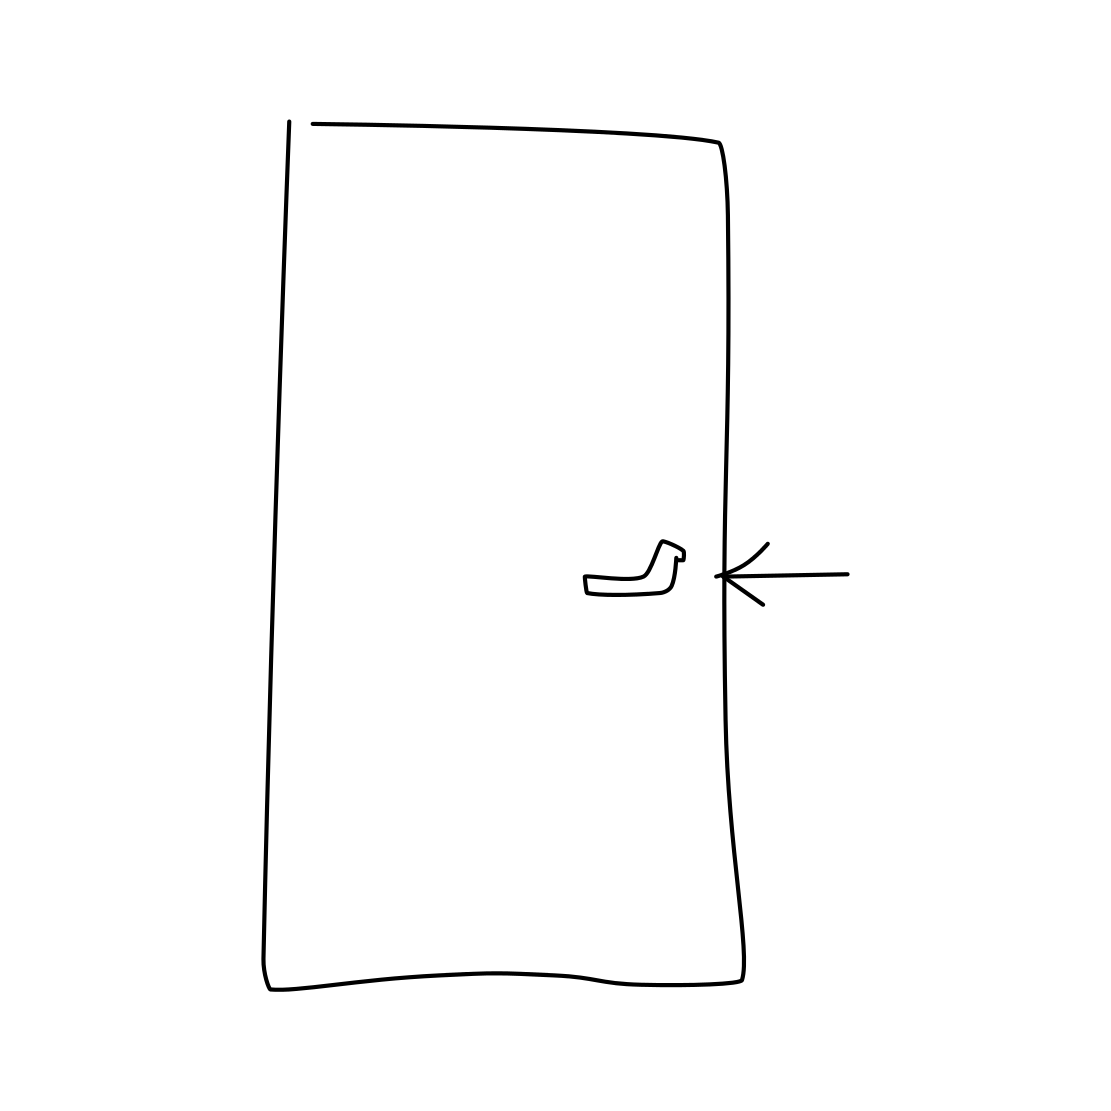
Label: door handle